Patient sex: F
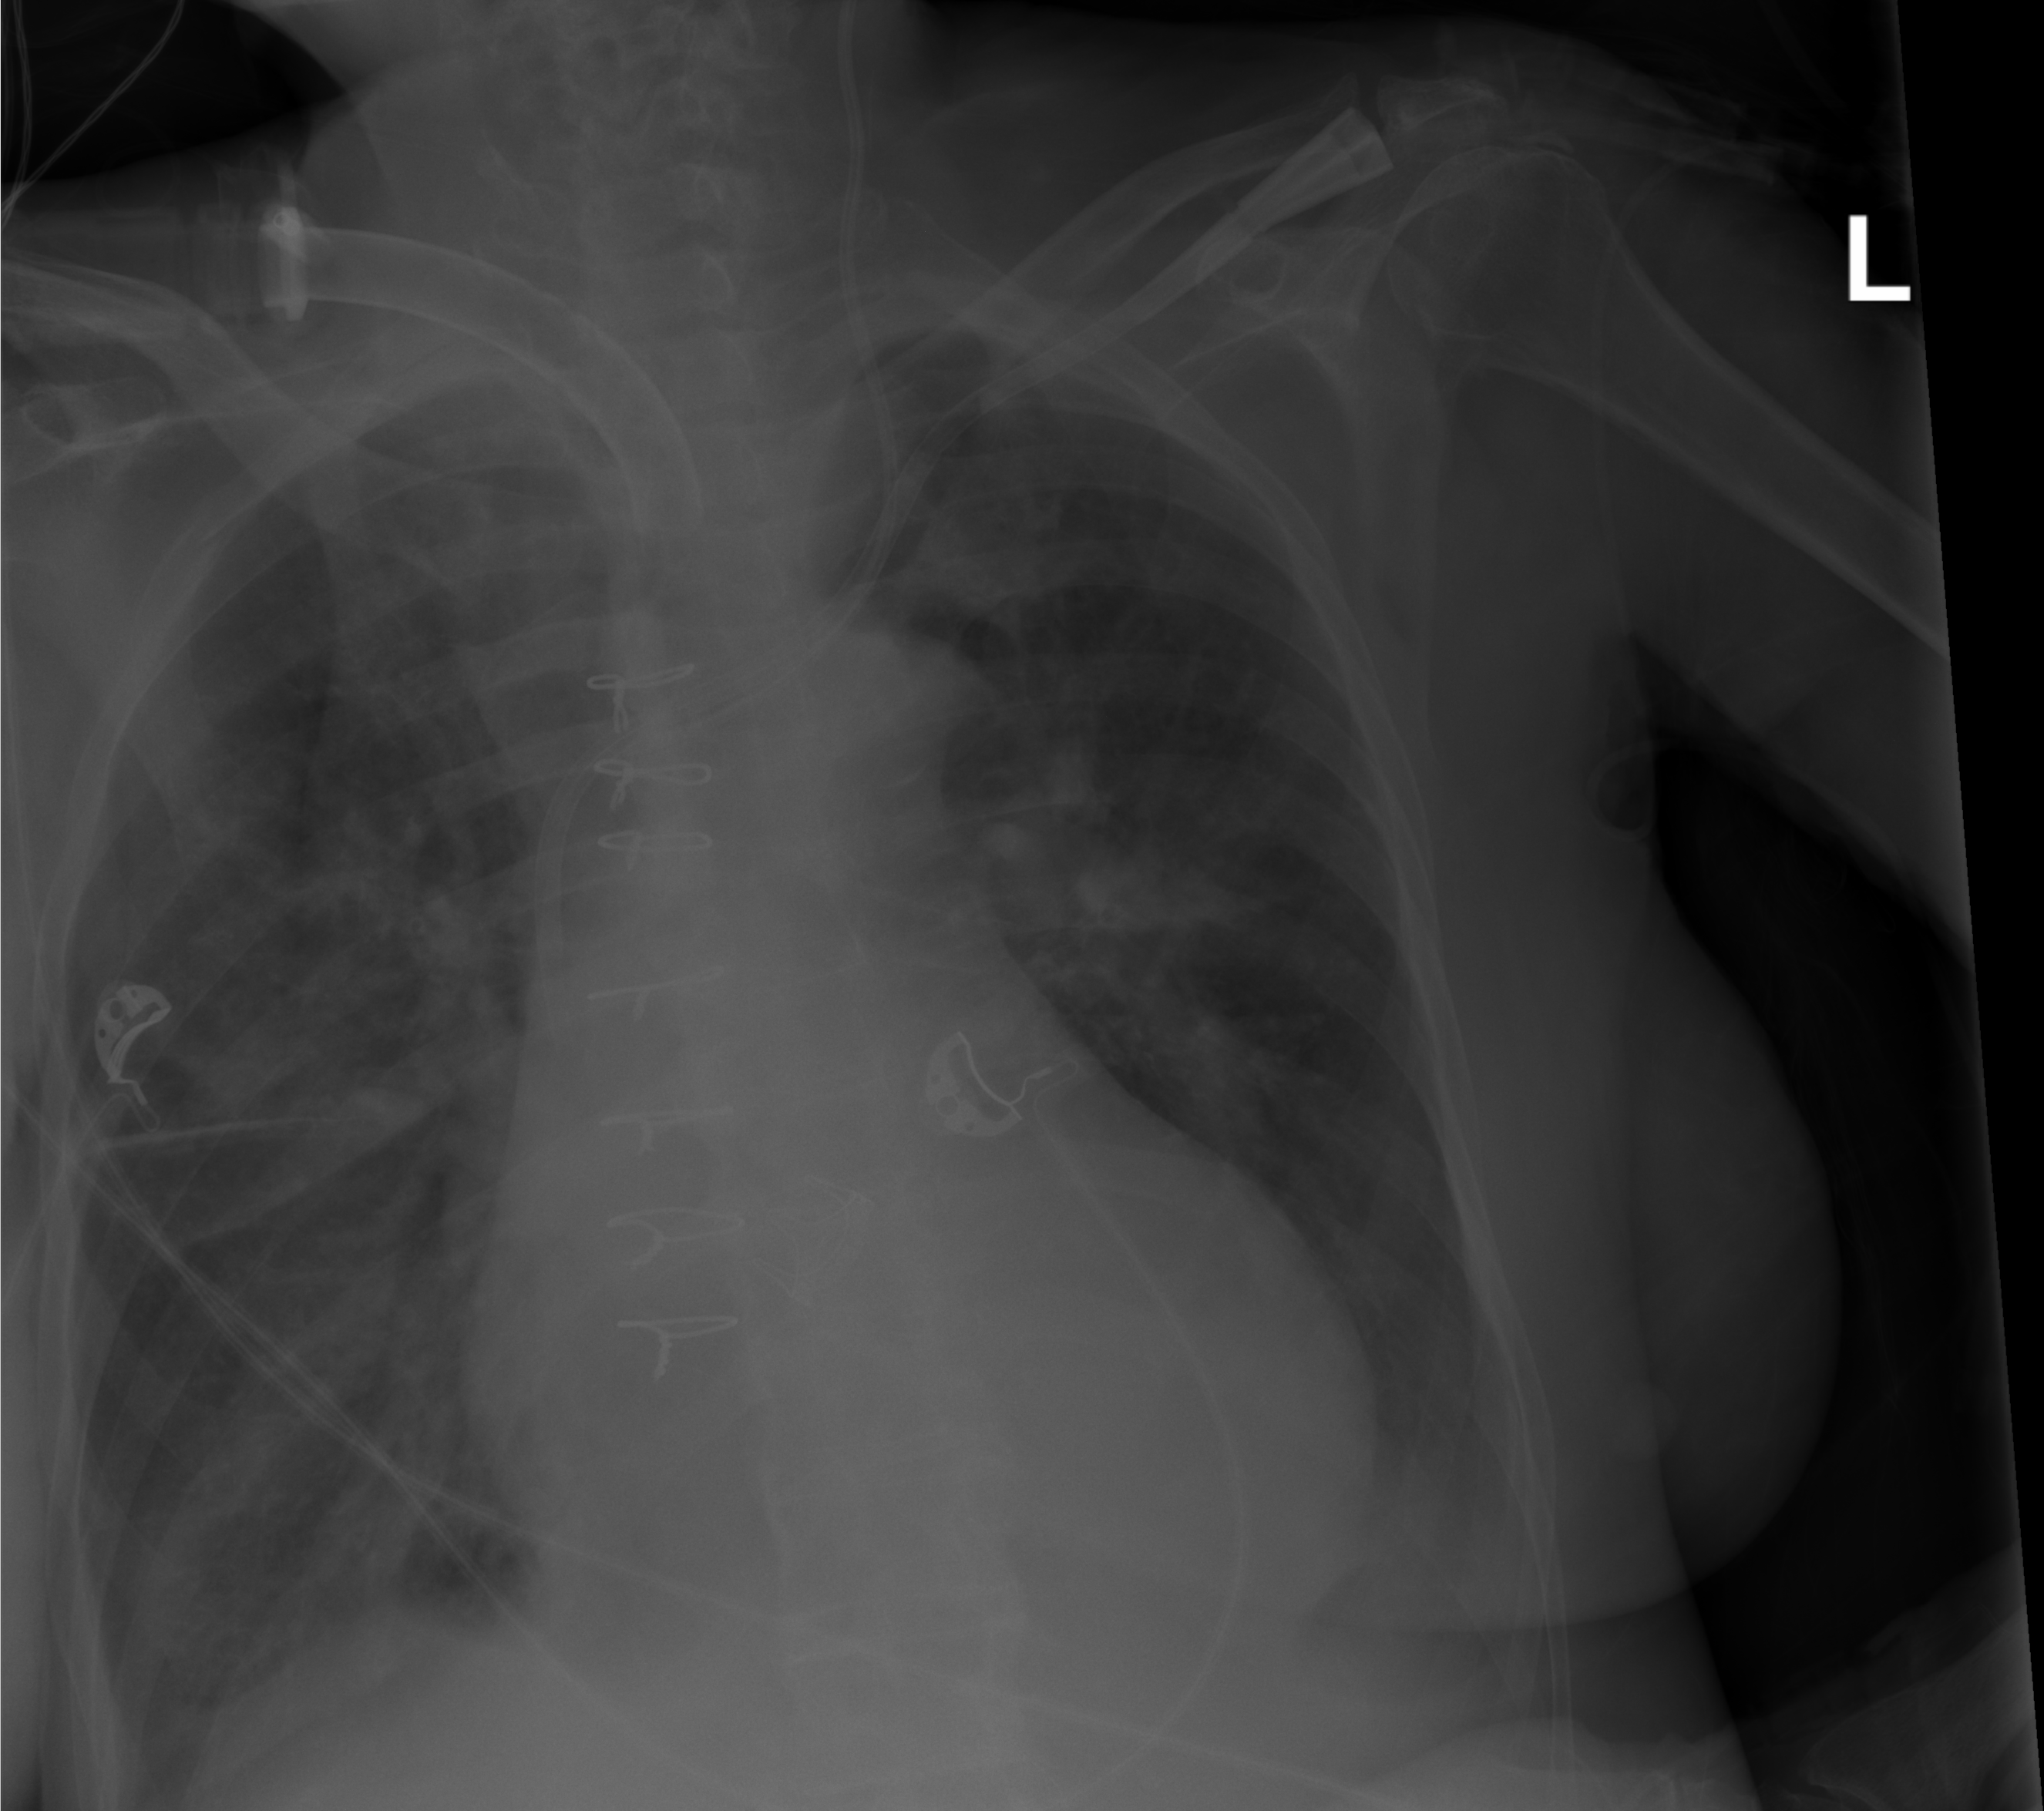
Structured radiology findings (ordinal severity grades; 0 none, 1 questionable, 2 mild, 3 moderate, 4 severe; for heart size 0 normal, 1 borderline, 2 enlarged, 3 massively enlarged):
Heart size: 0
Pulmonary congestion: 1
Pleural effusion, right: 2
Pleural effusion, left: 2
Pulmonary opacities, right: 2
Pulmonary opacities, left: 2
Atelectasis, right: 2
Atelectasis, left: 0